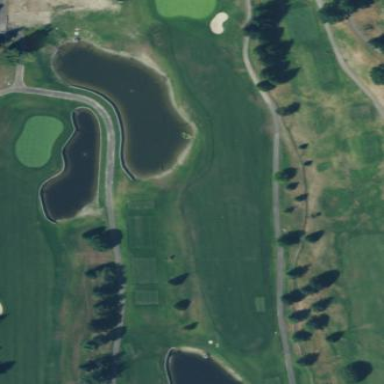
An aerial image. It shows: Scenic golf fairway.